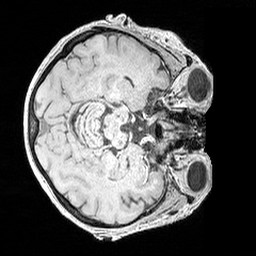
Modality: MP2RAGE
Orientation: axial
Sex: female
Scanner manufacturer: siemens
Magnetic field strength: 3 T
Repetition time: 5 s
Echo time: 0.00292 s